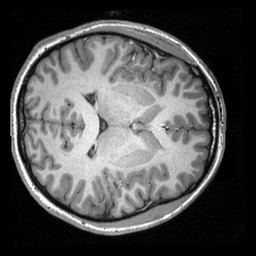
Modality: T1w
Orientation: axial
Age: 21
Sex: female